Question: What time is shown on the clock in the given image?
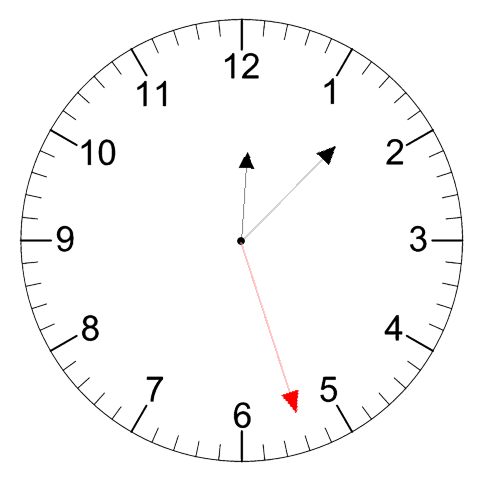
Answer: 12:07:27